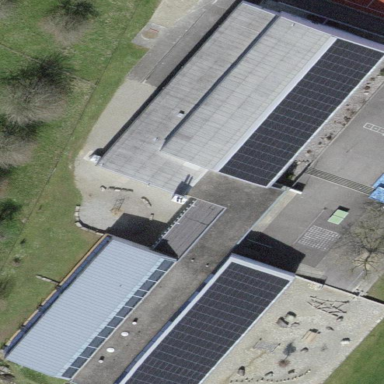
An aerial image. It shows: School building.